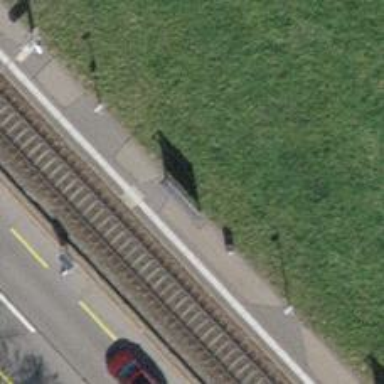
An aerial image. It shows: Bench.